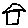
Label: house